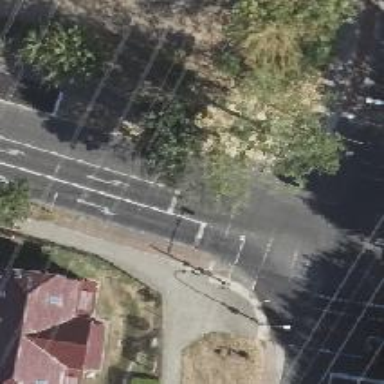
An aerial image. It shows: Road with traffic signals.